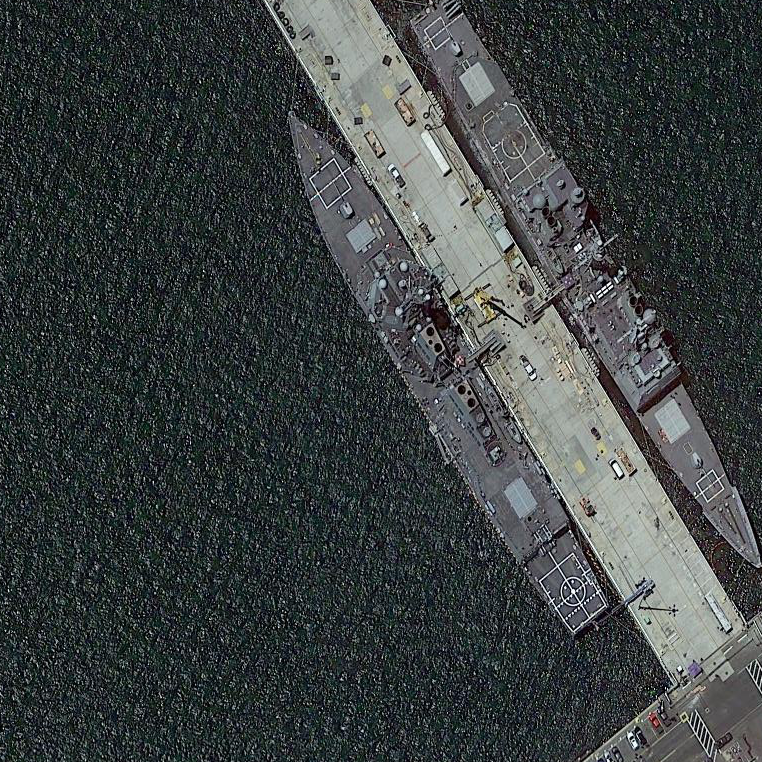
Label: destroyer